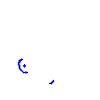
Particle: proton